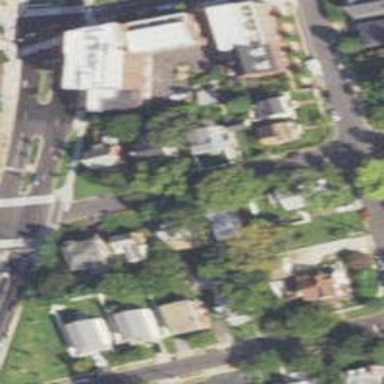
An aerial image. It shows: Neighborhood.